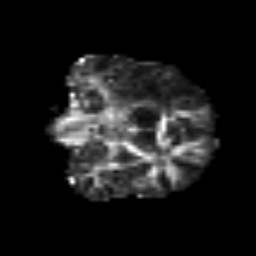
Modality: FA
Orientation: coronal
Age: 74
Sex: female
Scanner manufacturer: siemens
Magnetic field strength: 3 T
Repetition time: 3.2 s
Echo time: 0.081 s